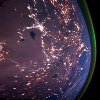
Label: land